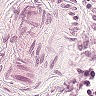
Metastatic tissue present: no